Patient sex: M
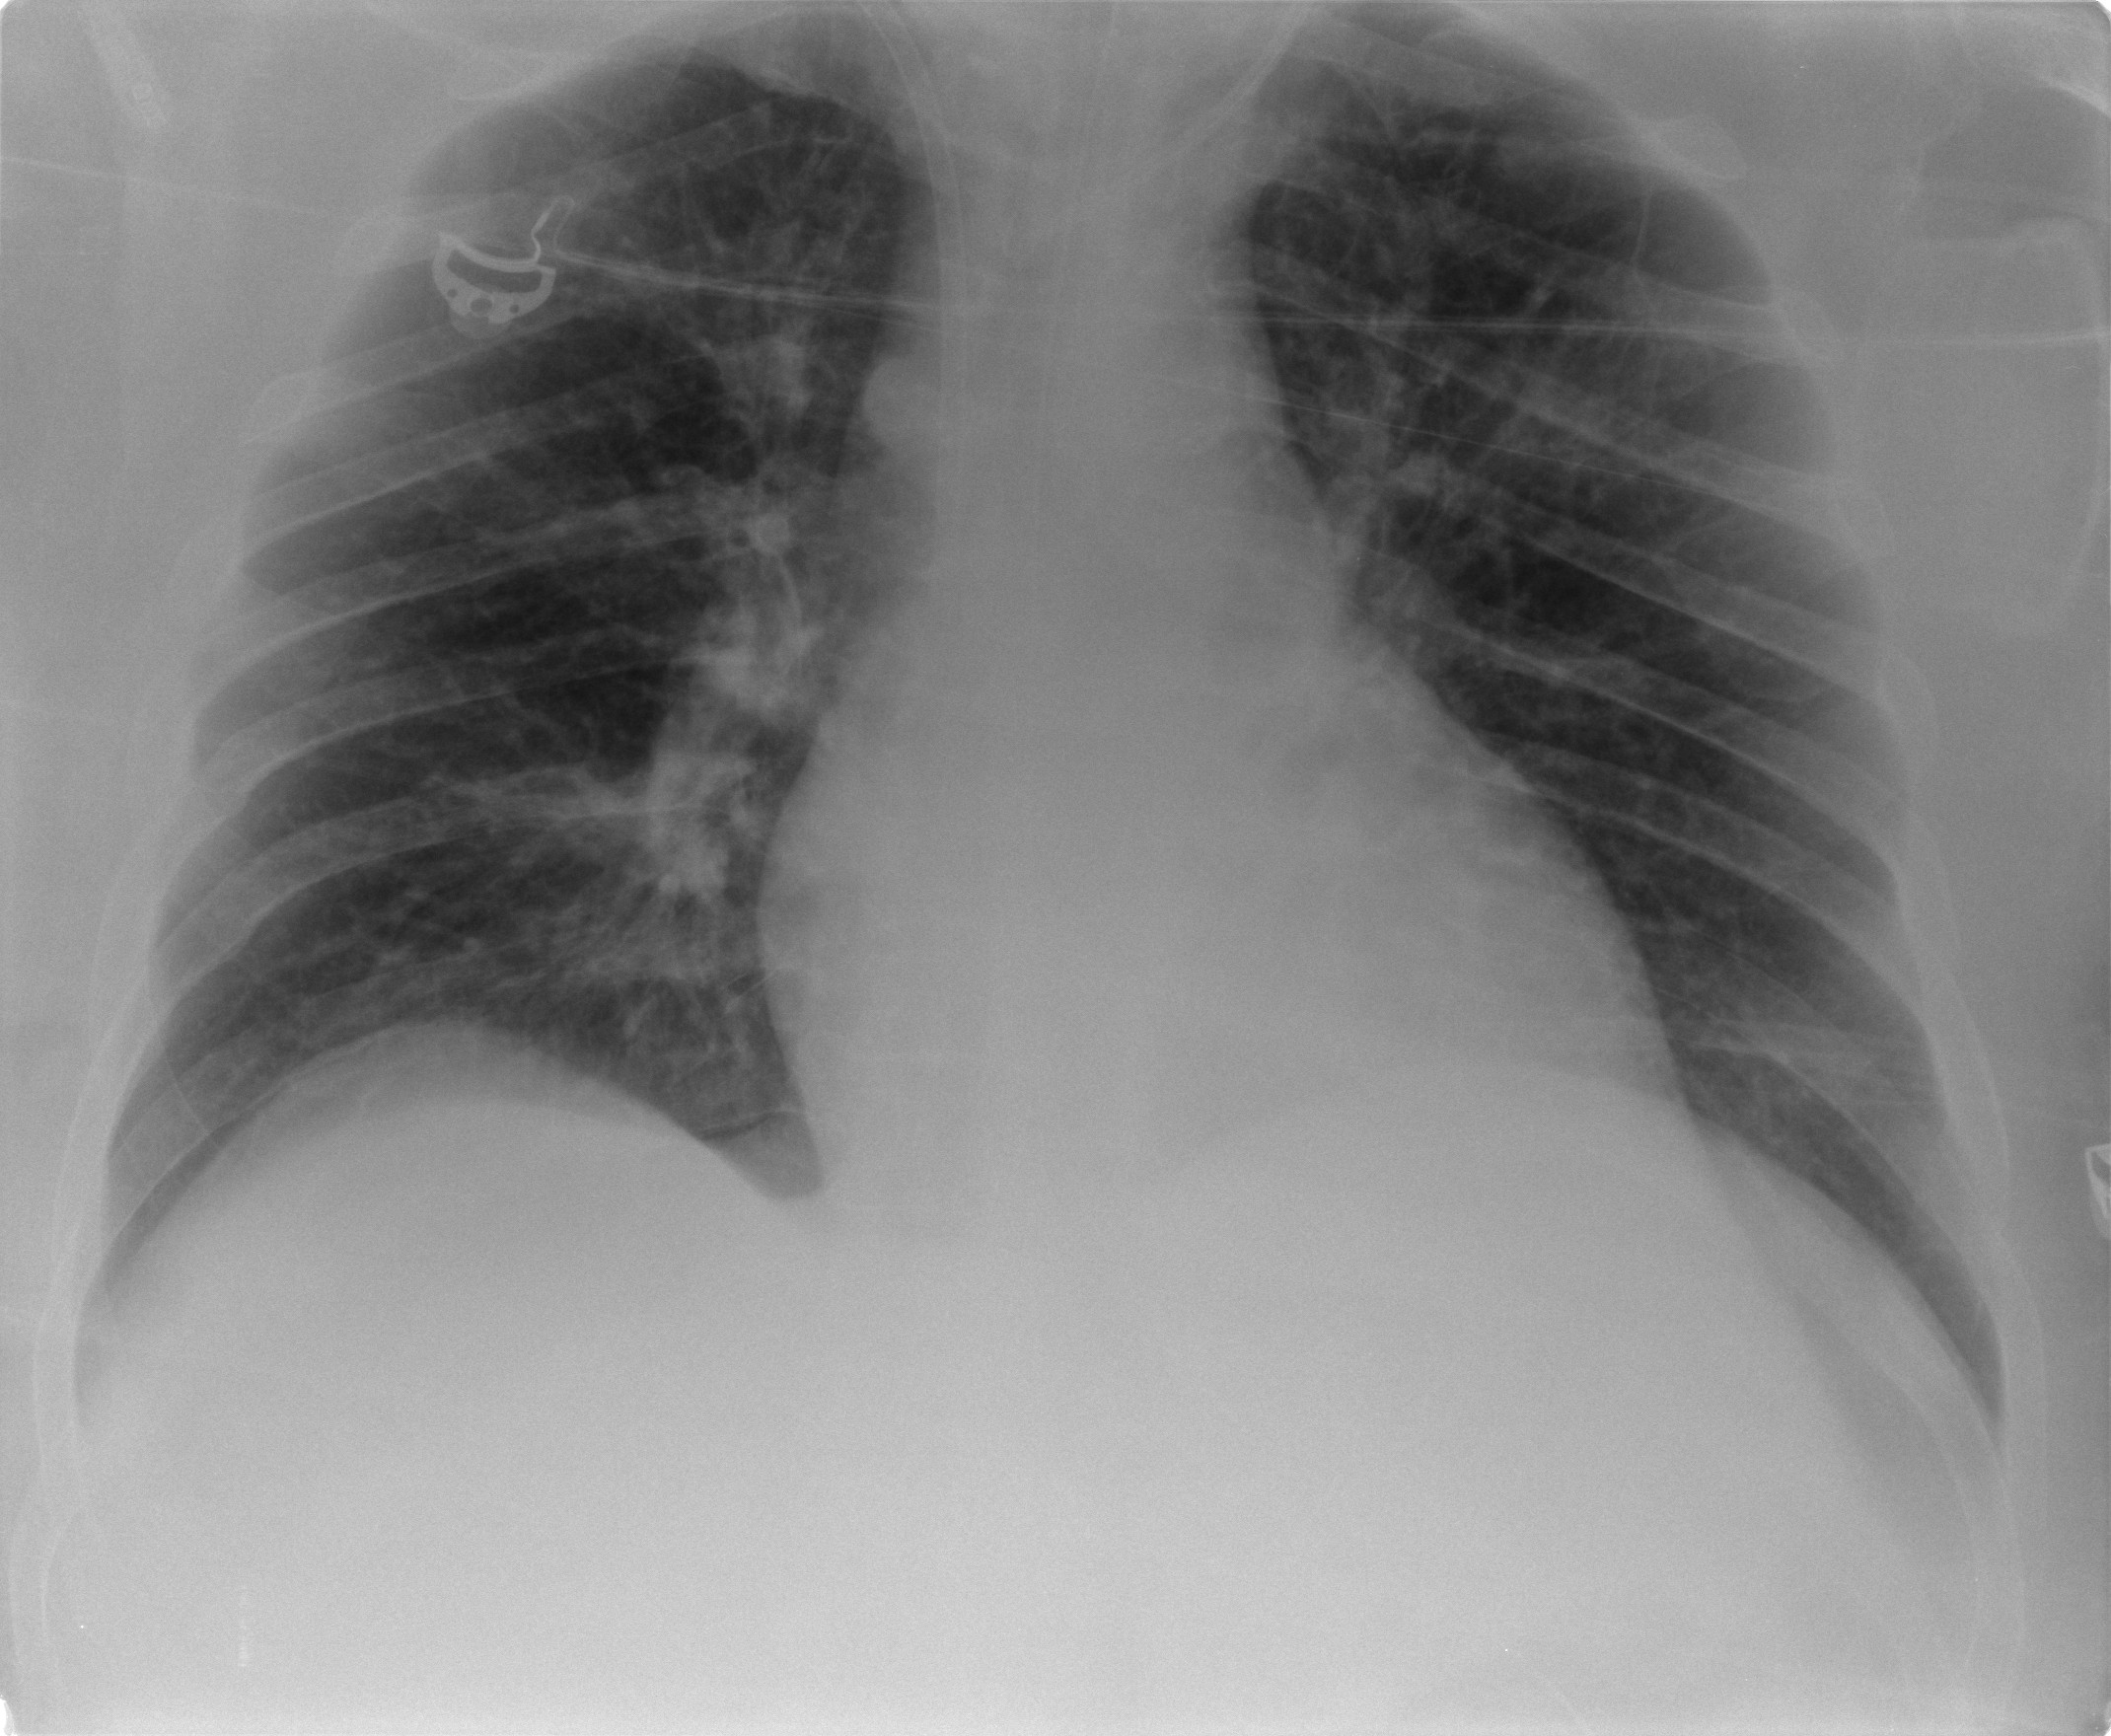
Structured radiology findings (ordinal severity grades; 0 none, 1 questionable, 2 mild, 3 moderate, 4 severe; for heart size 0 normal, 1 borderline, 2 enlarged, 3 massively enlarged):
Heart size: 0
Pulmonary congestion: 2
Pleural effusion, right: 0
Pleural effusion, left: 0
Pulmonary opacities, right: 0
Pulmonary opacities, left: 0
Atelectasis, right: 0
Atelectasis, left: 2